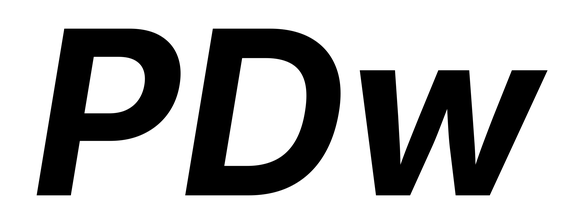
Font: Inter-Italic_Bold_Italic